Interaction volume radius: 10 \u00c5
Interaction volume height: 35 \u00c5
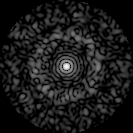
Disorder parameter: 0.822